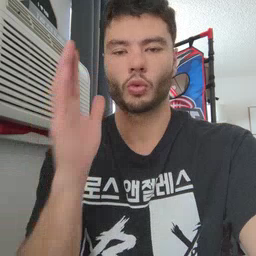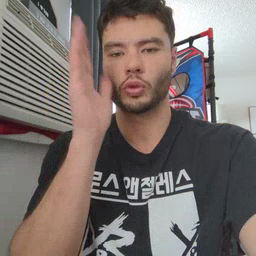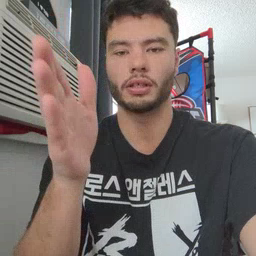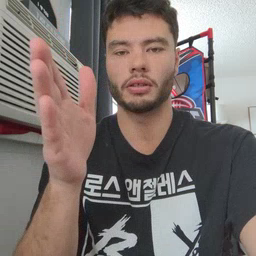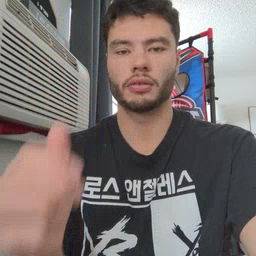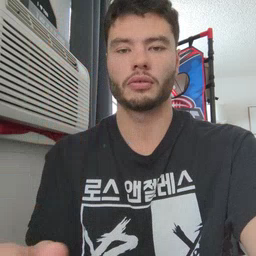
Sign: will